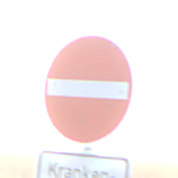
Verkehrszeichen: VerbotDerEinfahrt
Zusatzzeichen unten: BesondereFahrzeugeUndTransportgueter4
Umgebung: Outdoor, Nature
Tageszeit: SunriseSunset
Wetter: Clear
Licht: Natural
Jahreszeit: NotSpecified
Kontrast: HighContrast